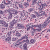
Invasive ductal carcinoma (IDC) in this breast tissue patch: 0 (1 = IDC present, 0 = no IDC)